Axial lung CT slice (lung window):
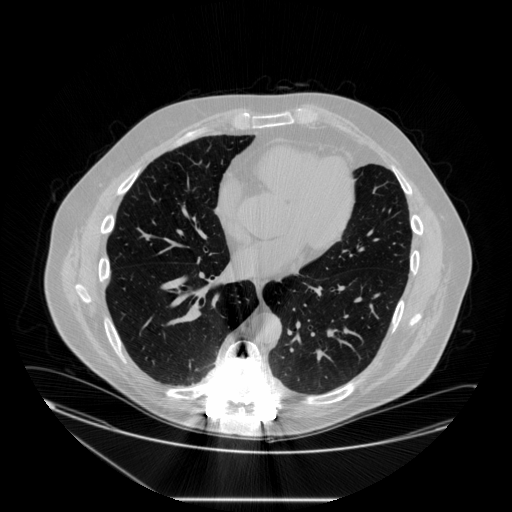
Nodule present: no